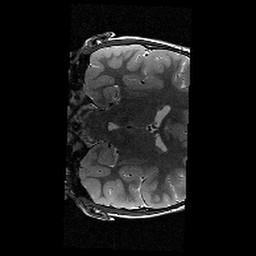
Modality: T2w
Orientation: coronal
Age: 9
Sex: female
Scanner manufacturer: siemens
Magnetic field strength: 3 T
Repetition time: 9.23 s
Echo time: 0.067 s